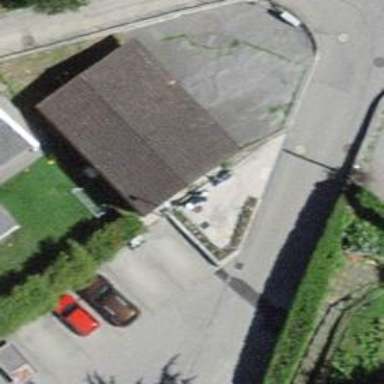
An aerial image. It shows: Charging station.